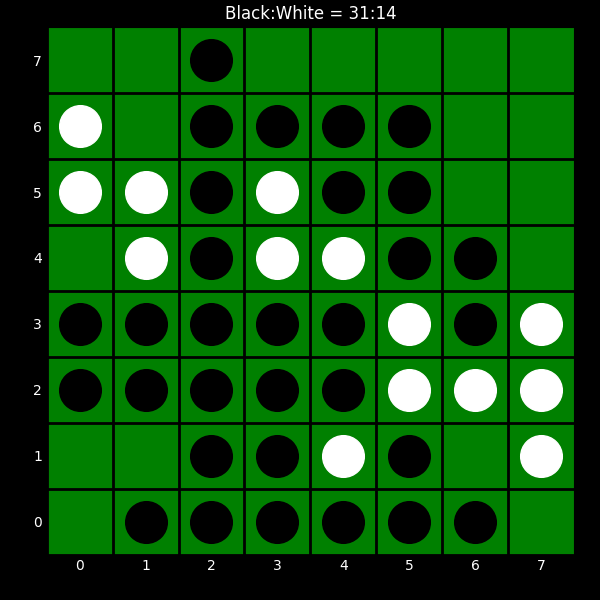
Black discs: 31
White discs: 14